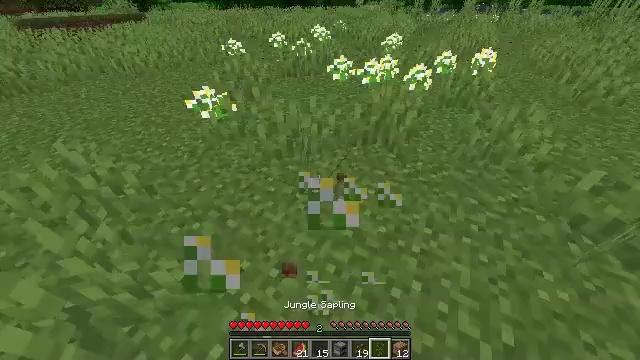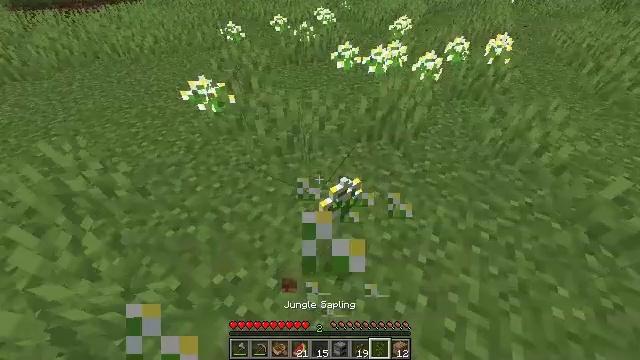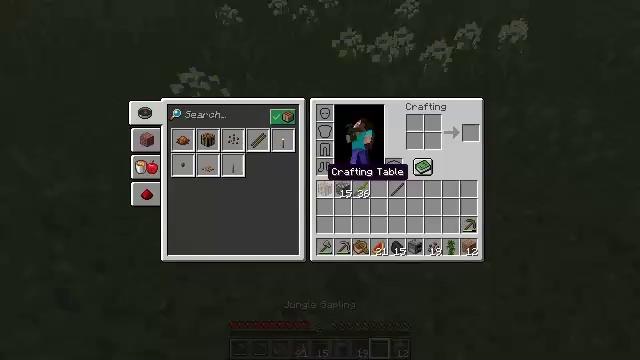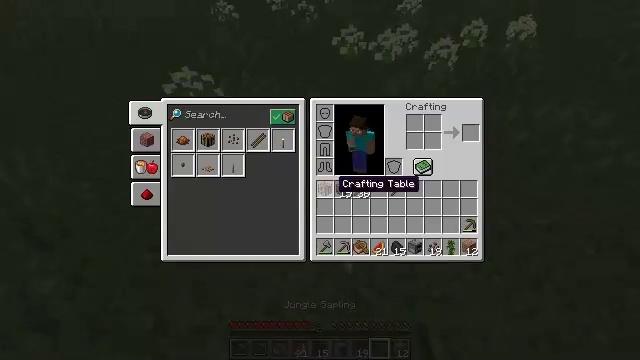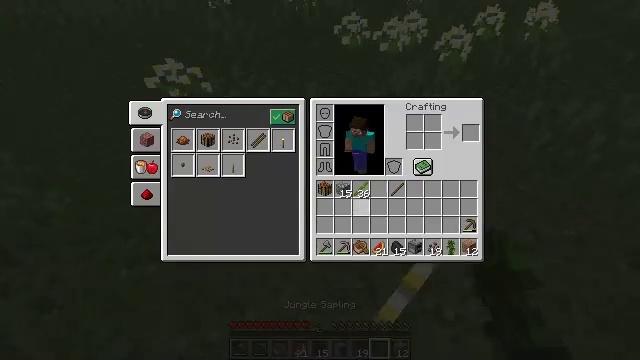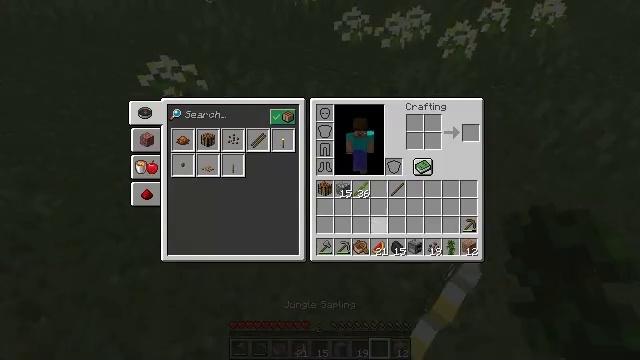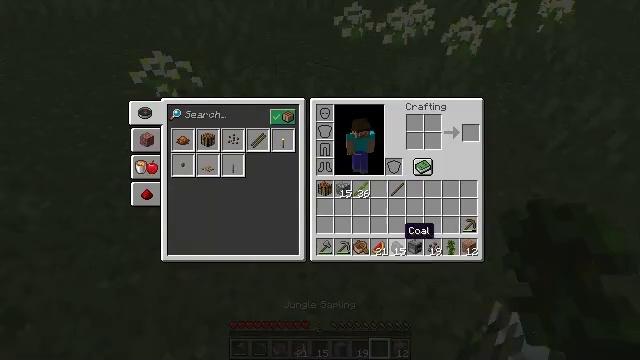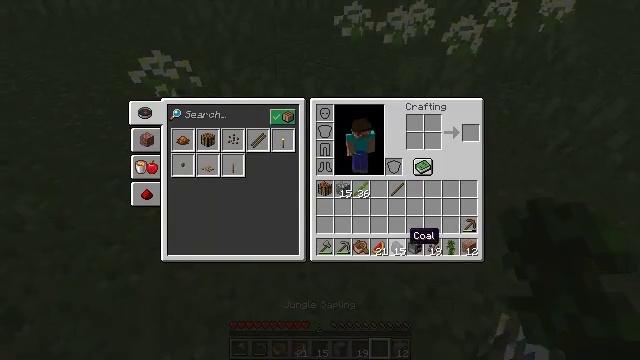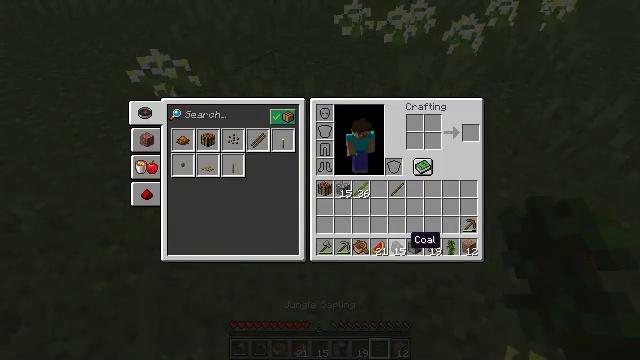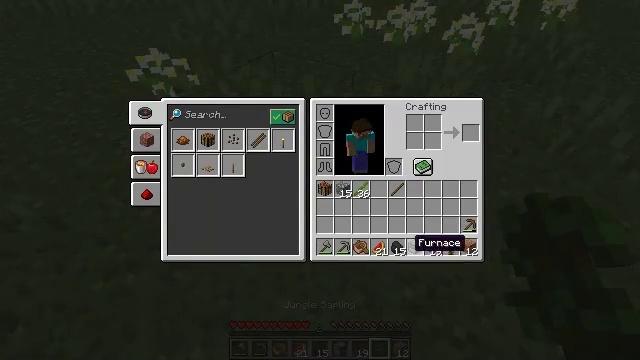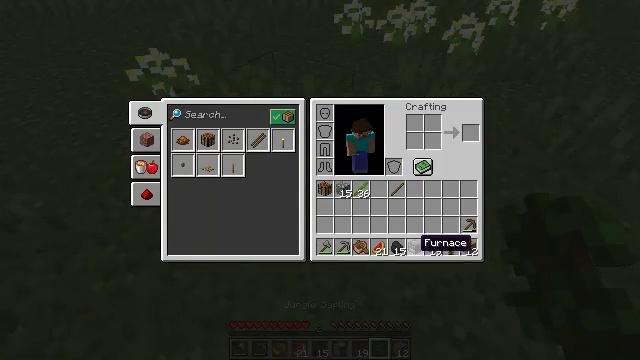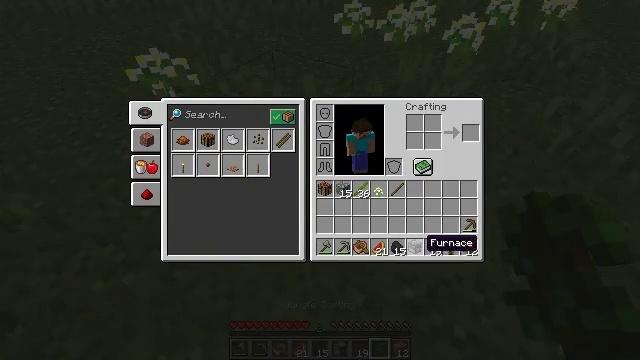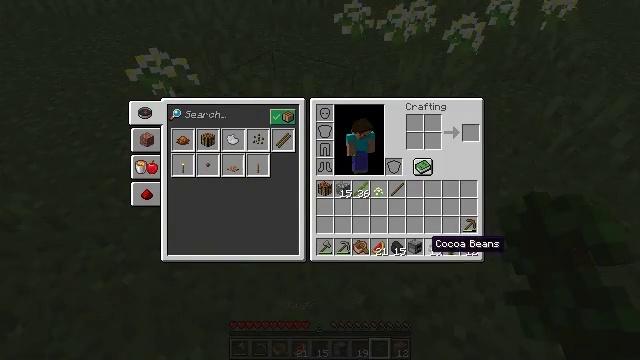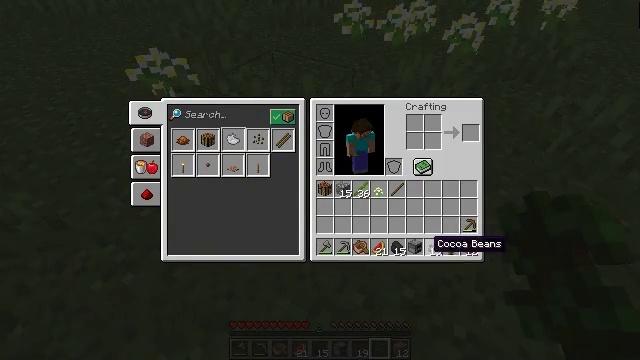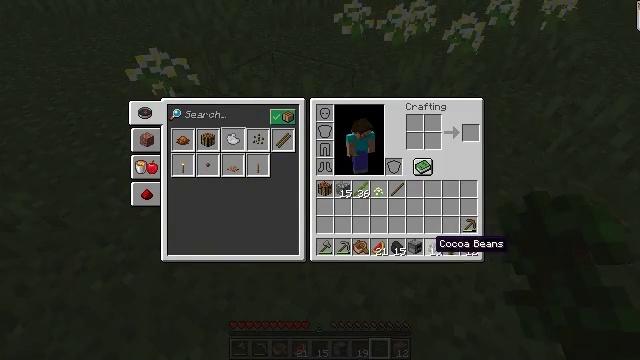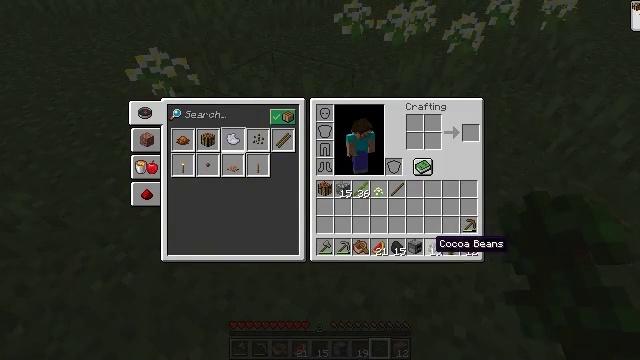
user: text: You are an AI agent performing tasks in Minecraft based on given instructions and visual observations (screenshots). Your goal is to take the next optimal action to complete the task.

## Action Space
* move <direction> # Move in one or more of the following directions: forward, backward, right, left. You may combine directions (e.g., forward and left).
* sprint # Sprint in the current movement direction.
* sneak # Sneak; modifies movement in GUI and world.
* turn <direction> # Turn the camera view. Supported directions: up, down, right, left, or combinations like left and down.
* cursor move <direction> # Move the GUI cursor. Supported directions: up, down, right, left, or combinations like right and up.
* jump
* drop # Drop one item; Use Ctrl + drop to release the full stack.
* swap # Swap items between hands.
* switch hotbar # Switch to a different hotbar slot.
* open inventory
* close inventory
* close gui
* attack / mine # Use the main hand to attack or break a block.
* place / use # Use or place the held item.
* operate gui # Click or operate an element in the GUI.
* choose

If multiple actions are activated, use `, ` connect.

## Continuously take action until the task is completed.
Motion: motion action
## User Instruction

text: Get light gray dye through crafting.
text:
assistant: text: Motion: move forward, turn down
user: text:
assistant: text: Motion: move forward, turn down, open inventory
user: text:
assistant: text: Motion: cursor move right and down, open inventory
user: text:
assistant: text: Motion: cursor move right and down, open inventory
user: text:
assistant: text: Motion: sneak, cursor move right and down
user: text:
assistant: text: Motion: sneak, cursor move right and down
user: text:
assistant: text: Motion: sneak
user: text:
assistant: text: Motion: sneak
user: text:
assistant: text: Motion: sneak
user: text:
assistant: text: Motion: sneak
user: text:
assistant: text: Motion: sneak
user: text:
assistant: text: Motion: sneak
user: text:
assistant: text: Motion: sneak
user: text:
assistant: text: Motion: sneak
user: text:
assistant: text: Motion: sneak
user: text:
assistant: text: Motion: sneak, operate gui
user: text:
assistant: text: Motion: sneak, operate gui
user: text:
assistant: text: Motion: sneak, operate gui
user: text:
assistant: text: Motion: sneak
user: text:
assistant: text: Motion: sneak, operate gui
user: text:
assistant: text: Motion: sneak, operate gui
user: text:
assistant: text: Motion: sneak, operate gui
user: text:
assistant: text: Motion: sneak
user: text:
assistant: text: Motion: sneak
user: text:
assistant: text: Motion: sneak, operate gui
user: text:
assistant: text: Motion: sneak, operate gui
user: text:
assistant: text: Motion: sneak, cursor move left and up
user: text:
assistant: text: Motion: sneak, cursor move left and up
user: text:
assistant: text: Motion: no_op
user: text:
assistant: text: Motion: no_op